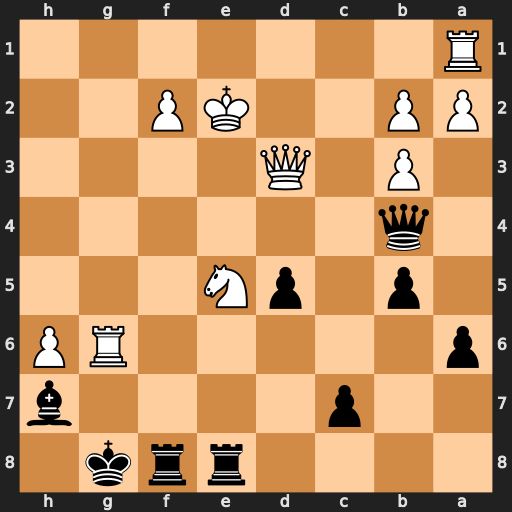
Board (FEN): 4rrk1/2p4b/p5RP/1p1pN3/1q6/1P1Q4/PP2KP2/R7
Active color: b
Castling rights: -
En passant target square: -
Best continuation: Kh8 Qe3 Bxg6